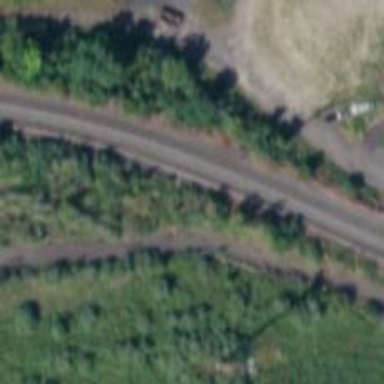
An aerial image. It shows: Railway track.